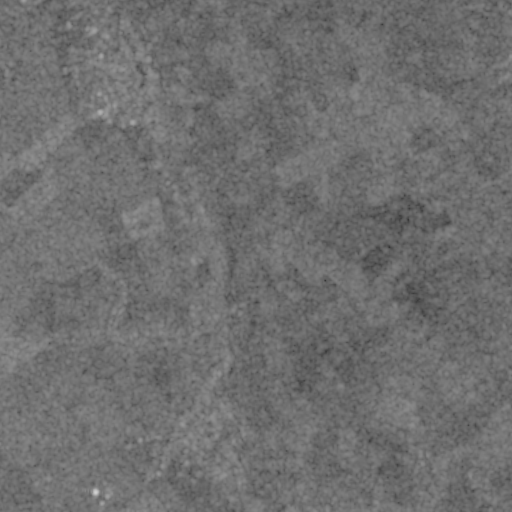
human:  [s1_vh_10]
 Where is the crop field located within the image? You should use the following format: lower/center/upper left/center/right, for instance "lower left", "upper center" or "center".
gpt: The crop field is located in the lower left of the image.
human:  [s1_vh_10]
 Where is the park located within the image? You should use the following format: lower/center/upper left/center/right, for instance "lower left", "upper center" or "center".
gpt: The park is located in the lower center of the image.
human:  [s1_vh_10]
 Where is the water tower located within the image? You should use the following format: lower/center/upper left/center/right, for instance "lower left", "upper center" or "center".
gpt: The water tower is located in the upper left of the image.
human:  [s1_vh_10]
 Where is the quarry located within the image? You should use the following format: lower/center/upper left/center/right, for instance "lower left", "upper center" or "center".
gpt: There is no quarry in the image.

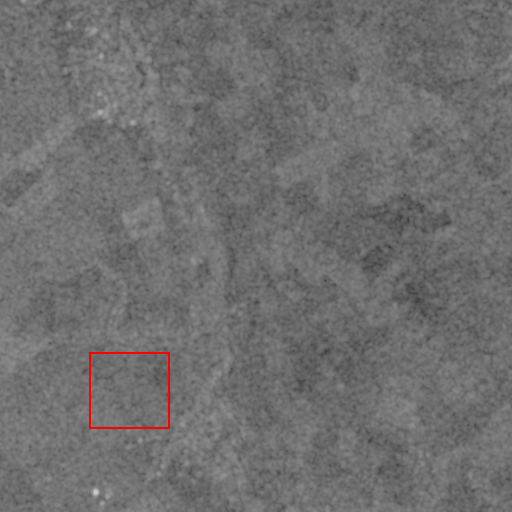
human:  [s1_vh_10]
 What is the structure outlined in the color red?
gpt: The structure outlined in red is a crop field.
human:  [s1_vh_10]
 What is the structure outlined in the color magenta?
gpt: There is no magenta outline.